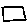
Label: square